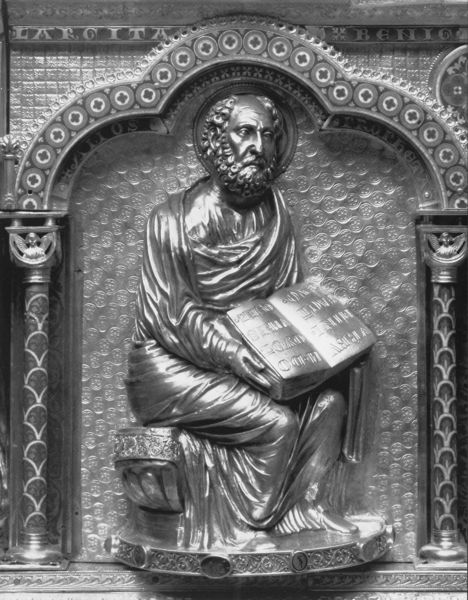
Titel: Schrein der heiligen drei Könige
Künstler: Nikolaus von Verdun
Standort: Köln, Dom (EU - D - NRW)
Schlagwörter: kopf, mann, umhang, sitzen, frankreich, nase, säule, säulen, muster, bart, augen, bibel, falten, sockel, stein, gewand, gold, haare, sitzend, locken, engel, skulptur, relief, schrift, sitz, bogen, hocker, metall, foto, buch, religion, paul, schwarzweiß, altar, kapitelle, intarsien, heiligenschein, romanik, heiliger, heilig, prophet, guß, apostel, evangelist, orthodox, wandrelief, säulen bart umhang bibel, audgeschlagen, orthodoc